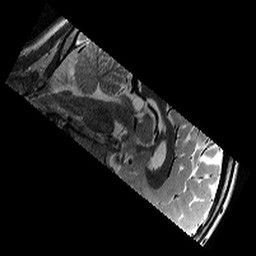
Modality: T2w
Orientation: sagittal
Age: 10
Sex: male
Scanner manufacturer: siemens
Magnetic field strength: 3 T
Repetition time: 9.23 s
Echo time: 0.067 s